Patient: sex M, age 42
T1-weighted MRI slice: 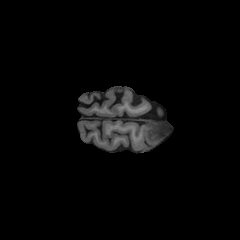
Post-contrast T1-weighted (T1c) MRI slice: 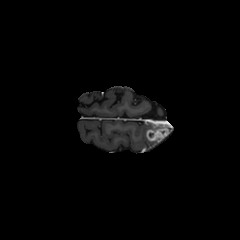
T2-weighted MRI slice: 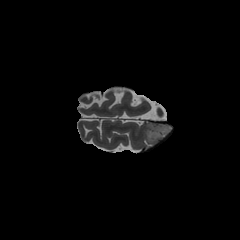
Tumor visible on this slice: yes
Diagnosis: Glioblastoma, IDH-wildtype
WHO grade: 4